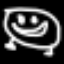
Label: frog